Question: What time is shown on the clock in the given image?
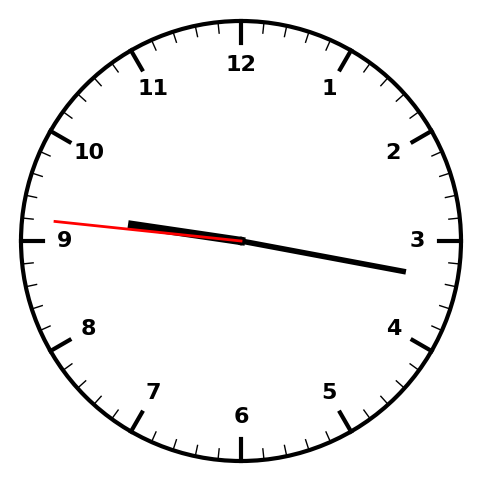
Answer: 09:16:46